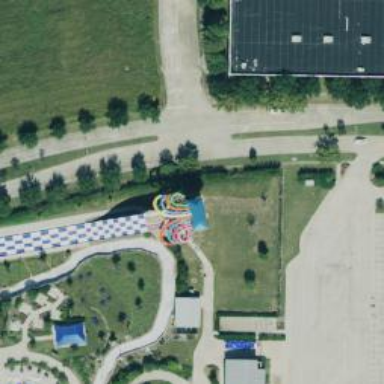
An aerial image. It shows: Water slide attraction.